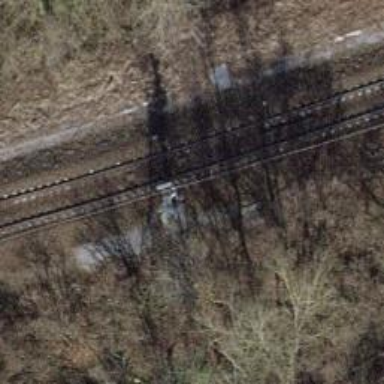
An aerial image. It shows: Railway signal.